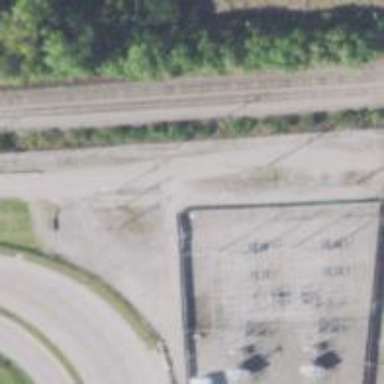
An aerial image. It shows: Power pole.